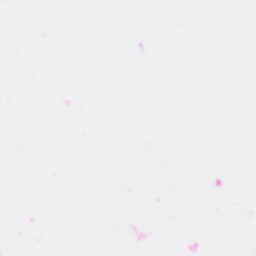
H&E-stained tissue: Colon